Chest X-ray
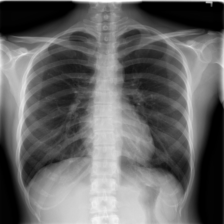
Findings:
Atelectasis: negative
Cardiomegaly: negative
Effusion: negative
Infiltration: positive
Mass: negative
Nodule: negative
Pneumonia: negative
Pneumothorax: negative
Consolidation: negative
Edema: negative
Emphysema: negative
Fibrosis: negative
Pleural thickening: negative
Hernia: negative